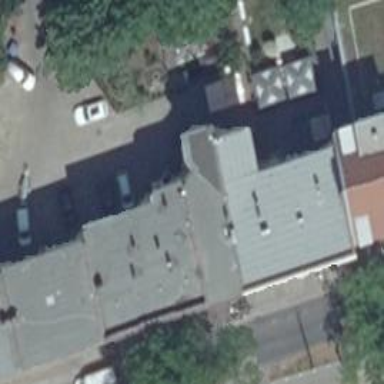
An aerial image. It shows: Community centre.